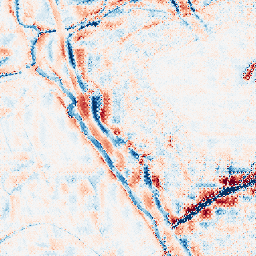
Category: wavelet
Decomposition family: wavelet_dwt
Decomposition parameters: wavelet: coif2
level: 4
Upsampling method: regularized
Upsampling parameters: scale: 2
lambda_reg: 0.1
Upsampling scale: 2